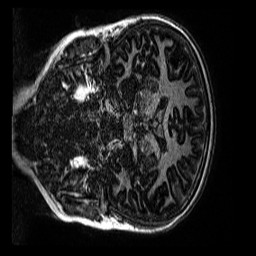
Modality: MP2RAGE
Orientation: coronal
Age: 10
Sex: female
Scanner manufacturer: siemens
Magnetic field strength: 3 T
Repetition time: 4 s
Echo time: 0.00299 s